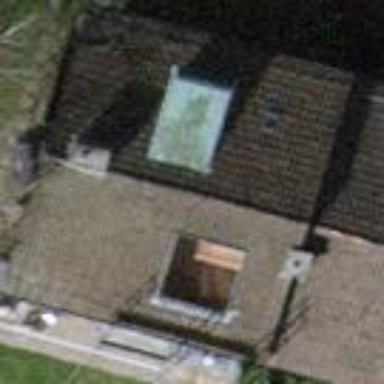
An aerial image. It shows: Building with gabled roof.